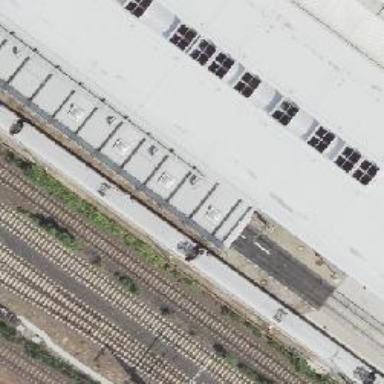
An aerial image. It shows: Signal on the railway track.